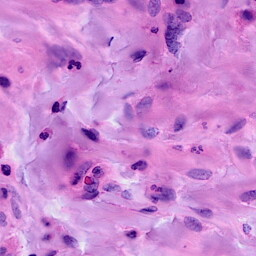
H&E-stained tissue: Breast